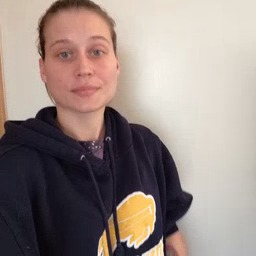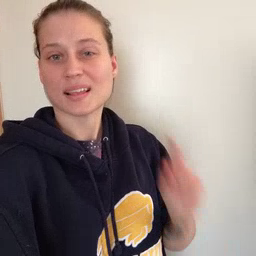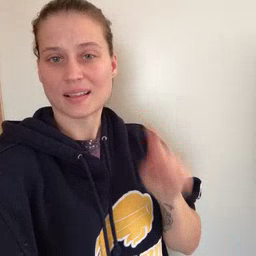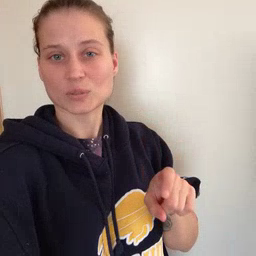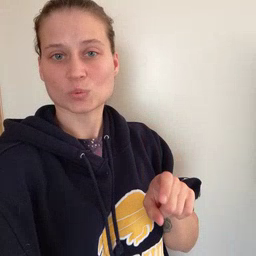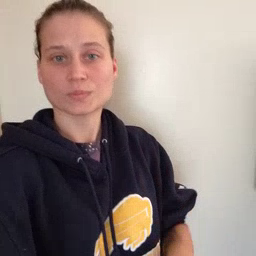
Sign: haveto